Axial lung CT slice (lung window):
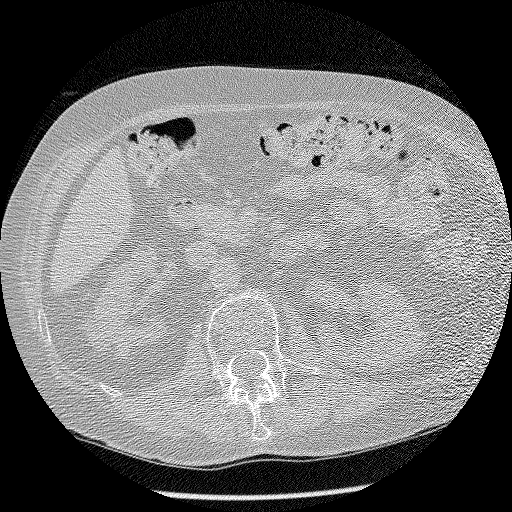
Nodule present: no